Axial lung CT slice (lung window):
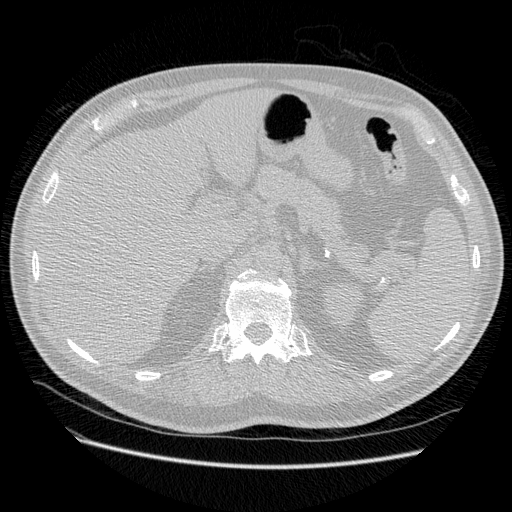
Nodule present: no